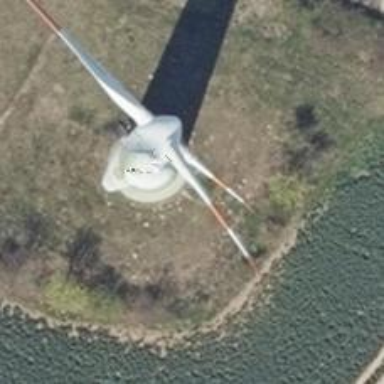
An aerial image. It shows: Wind generator powered by horizontal-axis wind turbine.